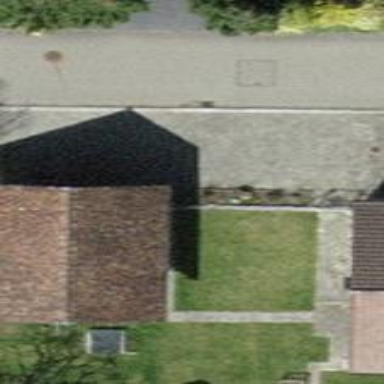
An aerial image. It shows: Garage building.